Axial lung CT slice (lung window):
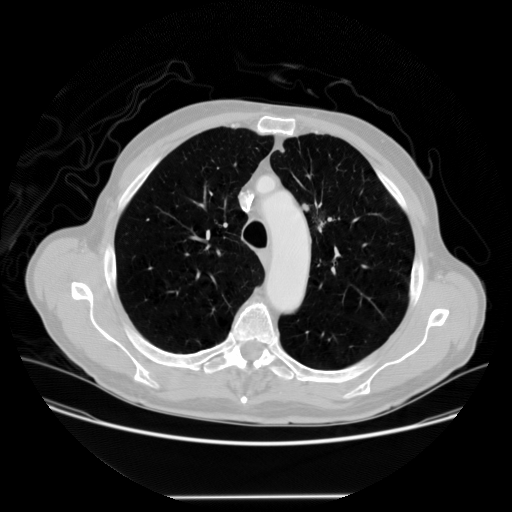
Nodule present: yes
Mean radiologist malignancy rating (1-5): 4.25